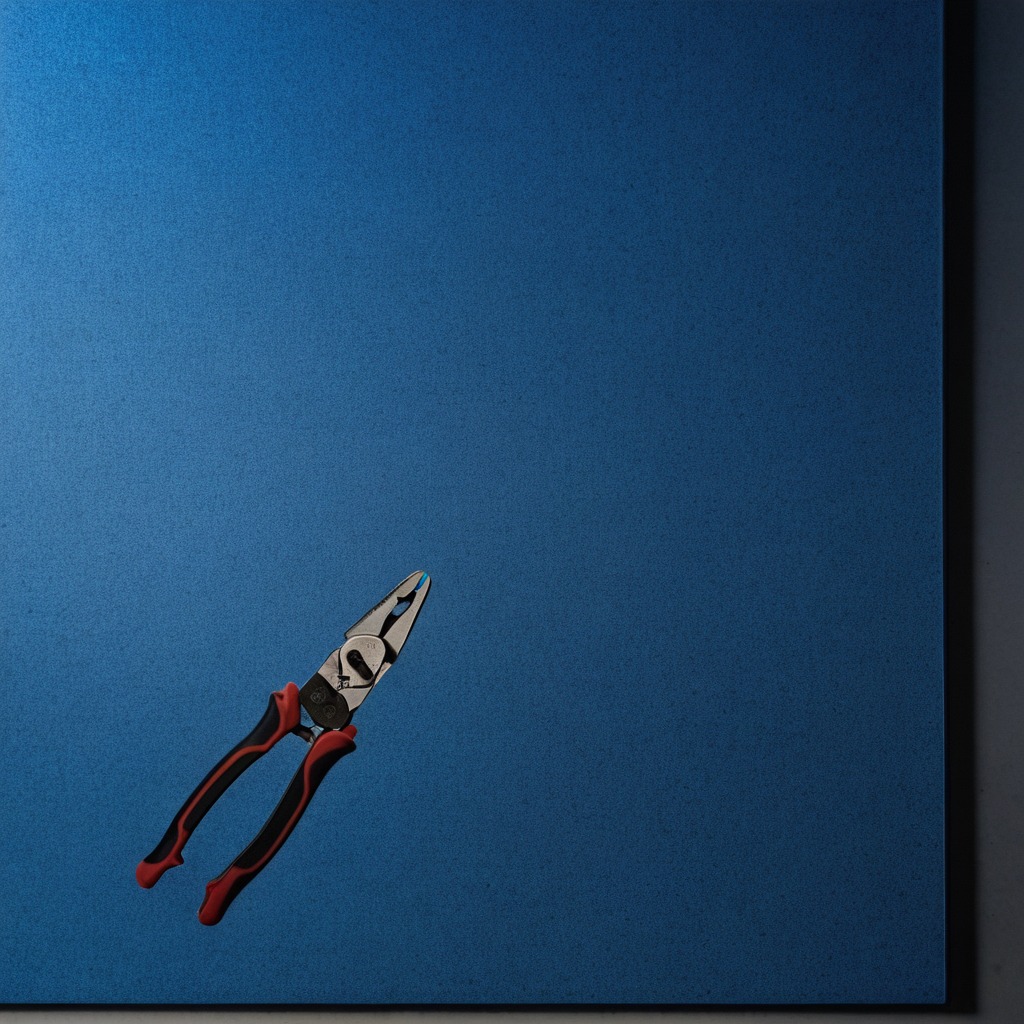
A plier lies on a blue rubber mat.